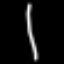
Label: line